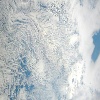
Label: cloud